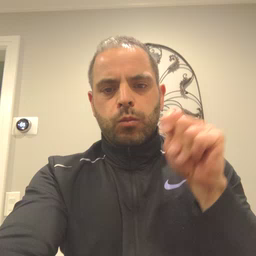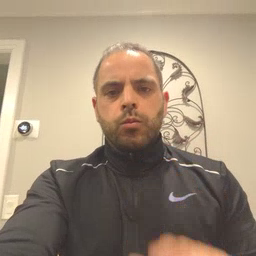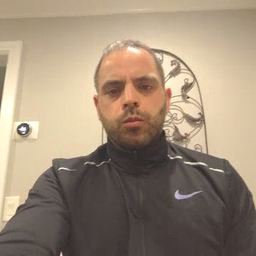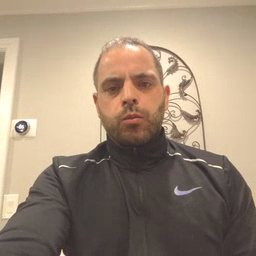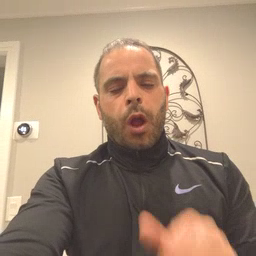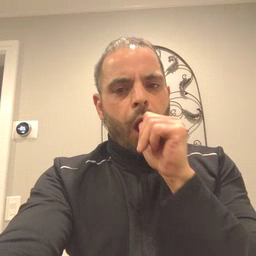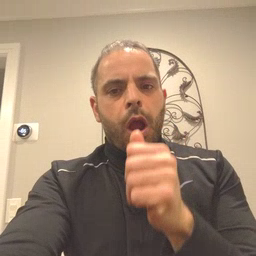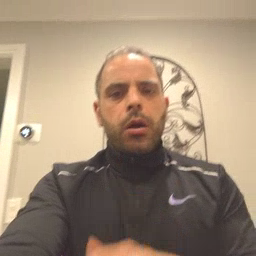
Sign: nuts